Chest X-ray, PA view. Patient: 47 years old, sex F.
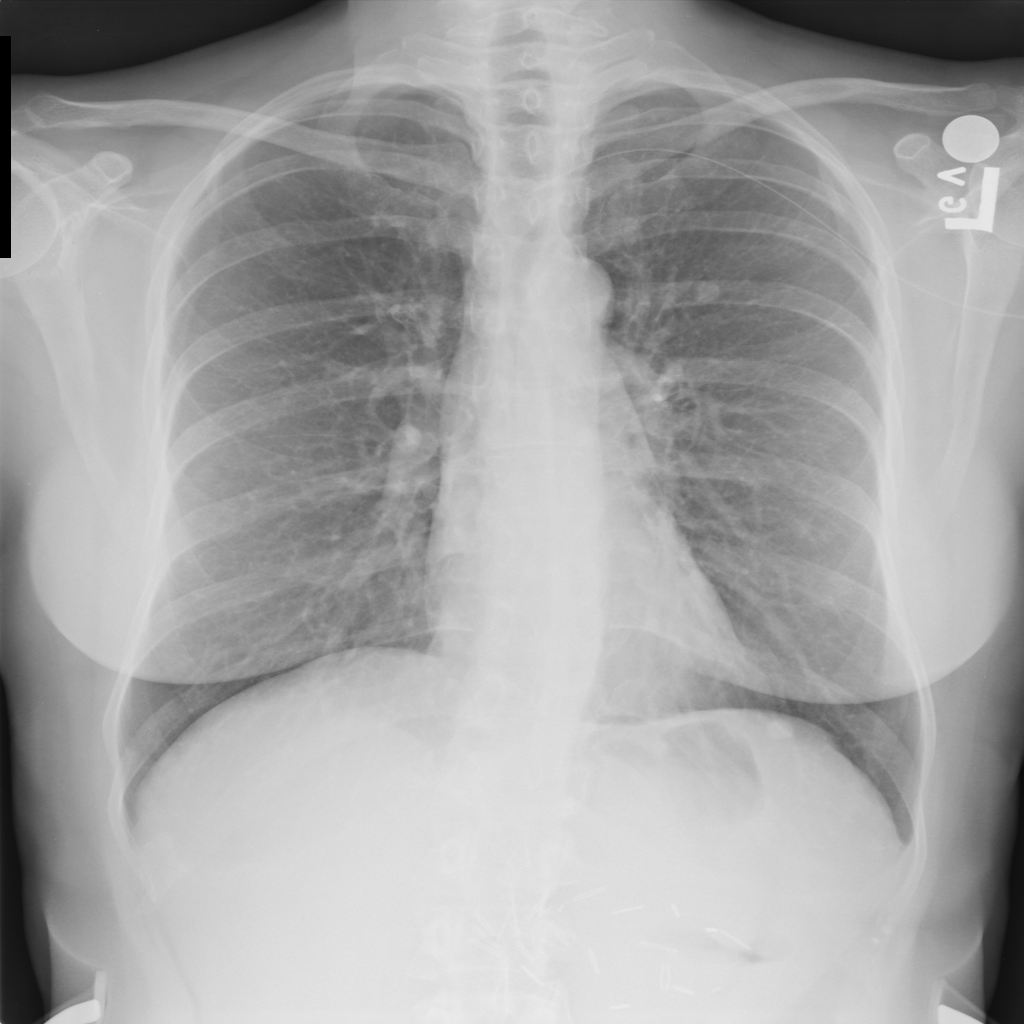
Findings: No Finding